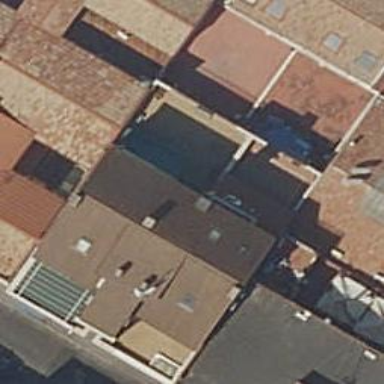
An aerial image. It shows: Image showing building with apartments.